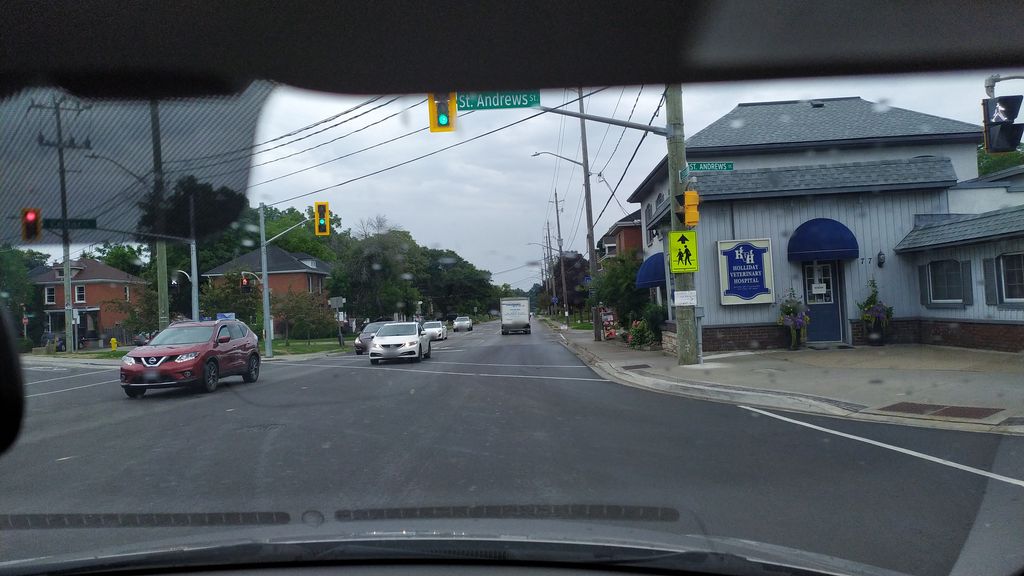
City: kitchener-waterloo